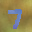
Label: 7